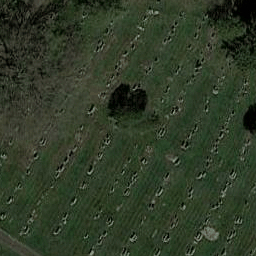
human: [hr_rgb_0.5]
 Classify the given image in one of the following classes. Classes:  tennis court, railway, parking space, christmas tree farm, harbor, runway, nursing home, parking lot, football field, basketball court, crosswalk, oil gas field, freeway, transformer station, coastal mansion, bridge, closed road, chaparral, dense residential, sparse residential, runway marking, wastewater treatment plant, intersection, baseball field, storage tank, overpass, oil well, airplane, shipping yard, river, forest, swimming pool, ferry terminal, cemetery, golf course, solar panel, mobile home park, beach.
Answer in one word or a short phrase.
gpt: cemetery